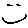
Label: smiley face